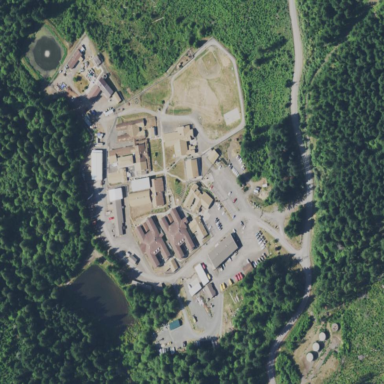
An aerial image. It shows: Prison.